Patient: sex M, age 37
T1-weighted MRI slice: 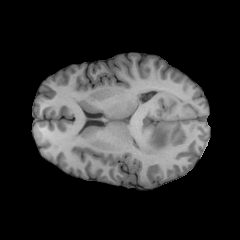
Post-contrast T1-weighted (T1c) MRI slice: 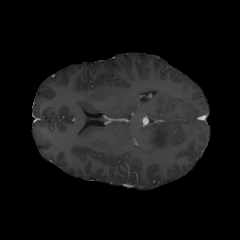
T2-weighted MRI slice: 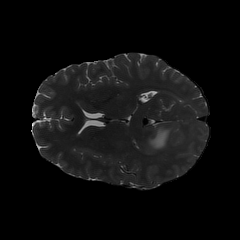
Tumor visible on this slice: yes
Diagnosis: Astrocytoma, IDH-mutant
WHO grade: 2